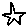
Label: star